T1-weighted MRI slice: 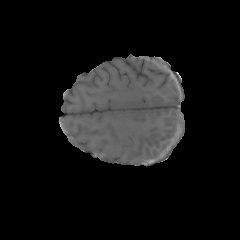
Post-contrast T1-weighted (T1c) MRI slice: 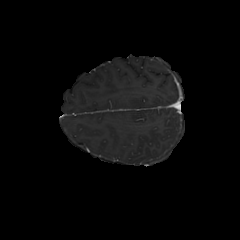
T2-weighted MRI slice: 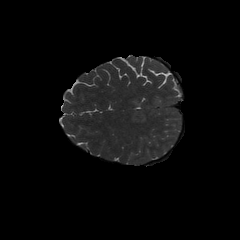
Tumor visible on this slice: no